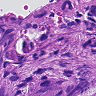
Metastatic tissue present: yes